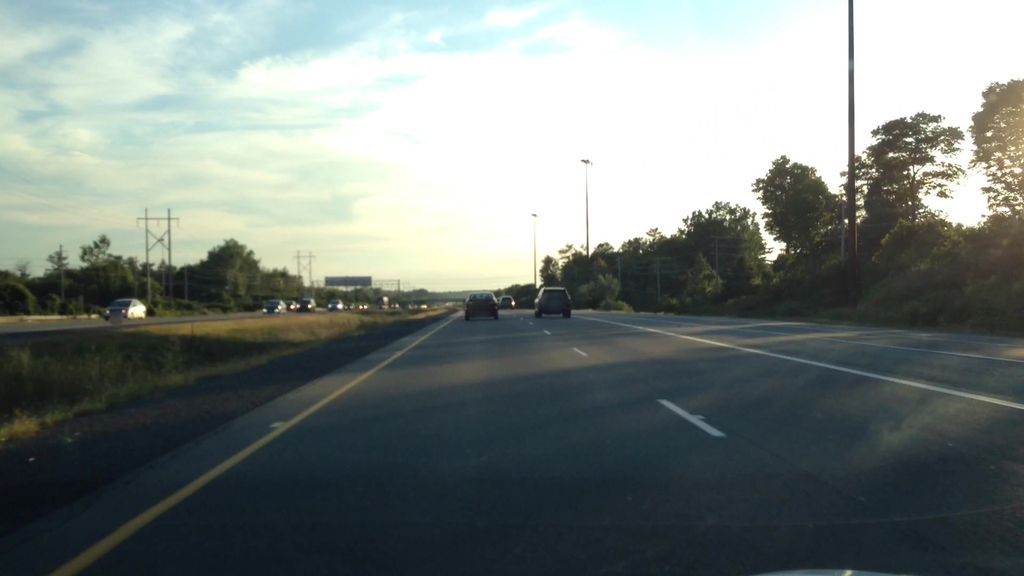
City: ottawa-gatineau